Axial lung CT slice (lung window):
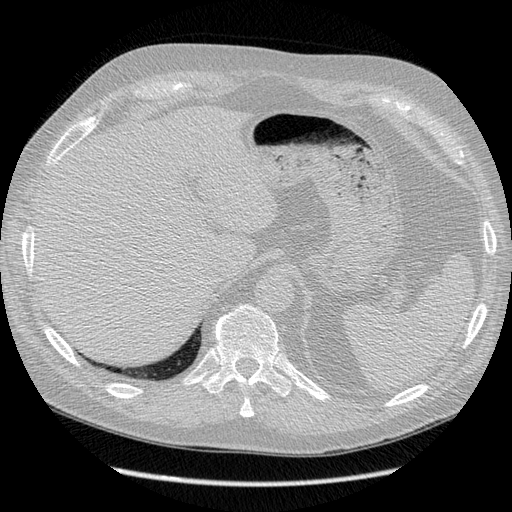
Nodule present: no